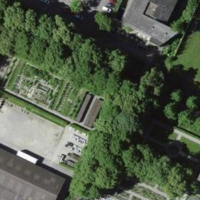
EUNIS habitat code: 54
Species observed at this site:
Bembecia ichneumoniformis
Myathropa florea